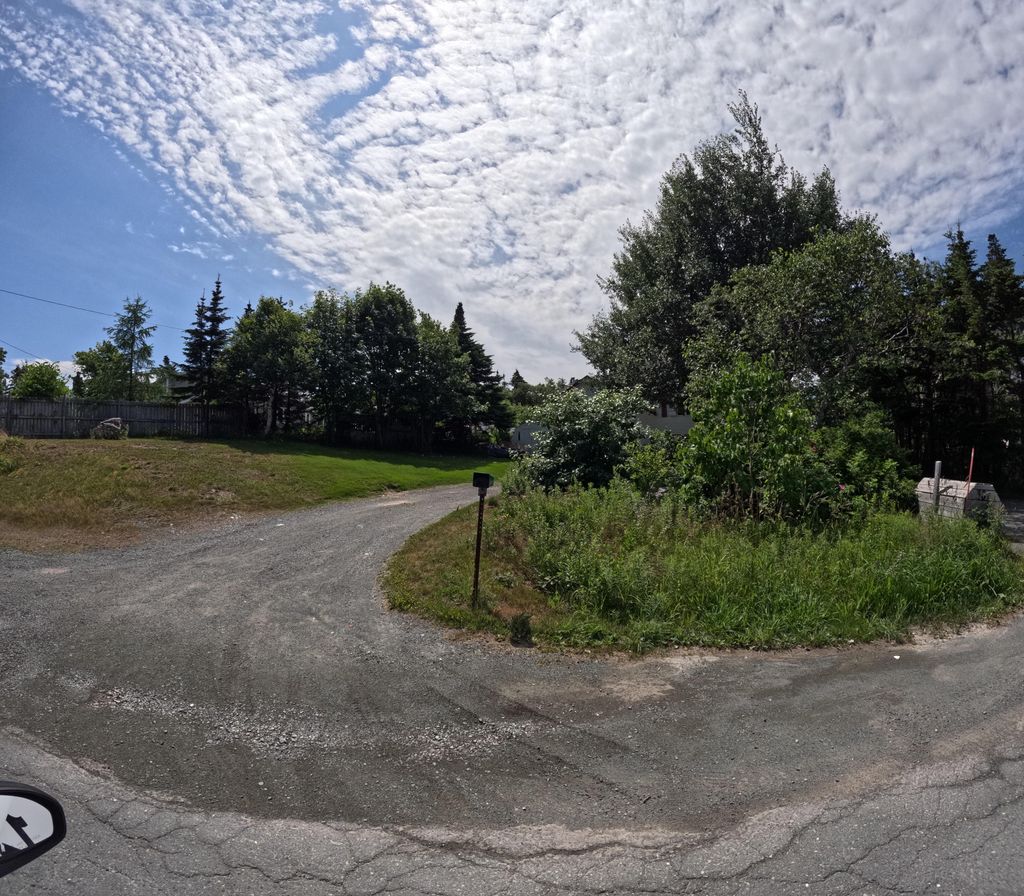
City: st_johns